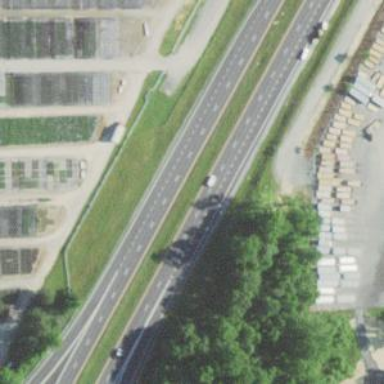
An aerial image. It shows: Trunk highway.